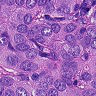
Metastatic tissue present: yes